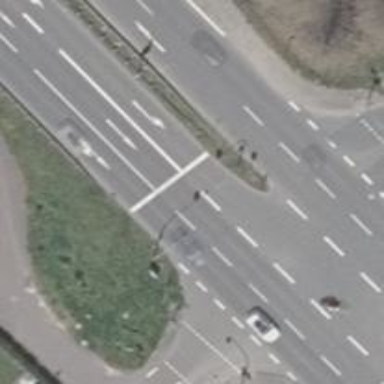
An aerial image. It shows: Road with traffic signals.